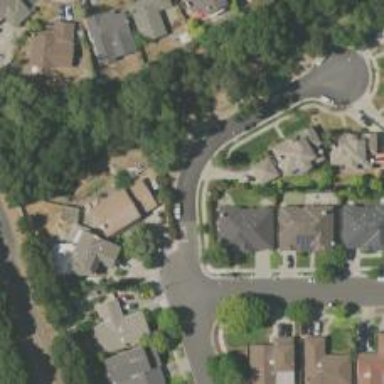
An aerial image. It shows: Residential road with sidewalk on the left.